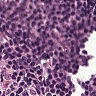
Metastatic tissue present: no